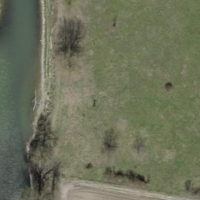
EUNIS habitat code: 25
Species observed at this site:
Pseudochorthippus parallelus
Buteo buteo
Falco tinnunculus